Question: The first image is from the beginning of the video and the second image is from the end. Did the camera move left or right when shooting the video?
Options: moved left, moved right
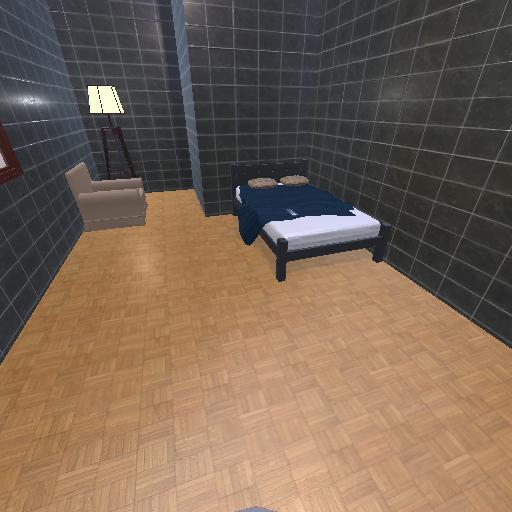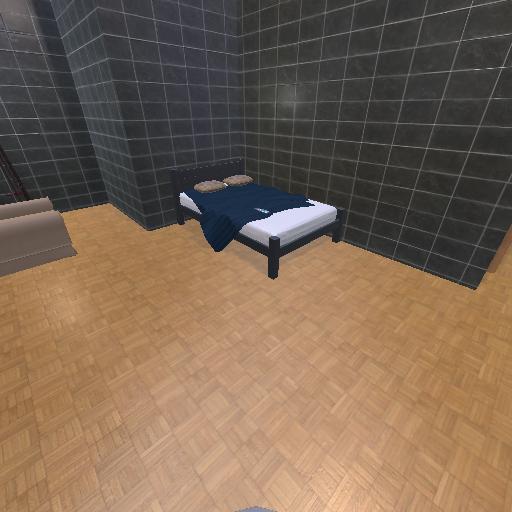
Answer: moved left